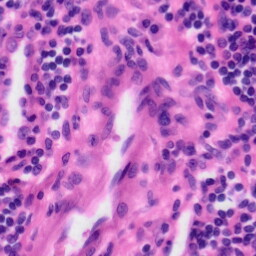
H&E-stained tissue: Tonsil